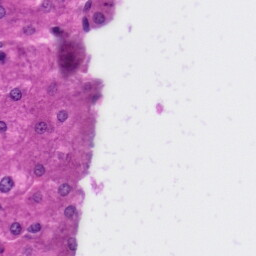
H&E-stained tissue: Liver